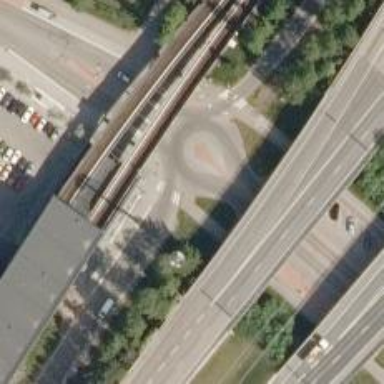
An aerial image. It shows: Secondary road with asphalt surface leading to roundabout junction.